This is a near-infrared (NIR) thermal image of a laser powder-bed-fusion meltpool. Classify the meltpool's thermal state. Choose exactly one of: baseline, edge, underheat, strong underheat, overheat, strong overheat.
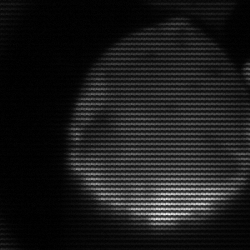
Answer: edge